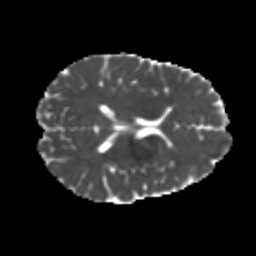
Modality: MD
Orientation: axial
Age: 22
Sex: male
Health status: healthy
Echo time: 0.074 s